Question: Here is the code for plotting 10 different graphs
'''
lab=unique(train_train$PdDistrict)
lab=as.character(lab)
par(mfrow=c(5,2))
for(i in 1:length(lab))
{
a=plot(table(train_train[train_train$PdDistrict==lab[i],1]),las=3,main=lab[i])
}
'''
The resultant graph is shown in this image link

How can i space those graphs so that its readable ?
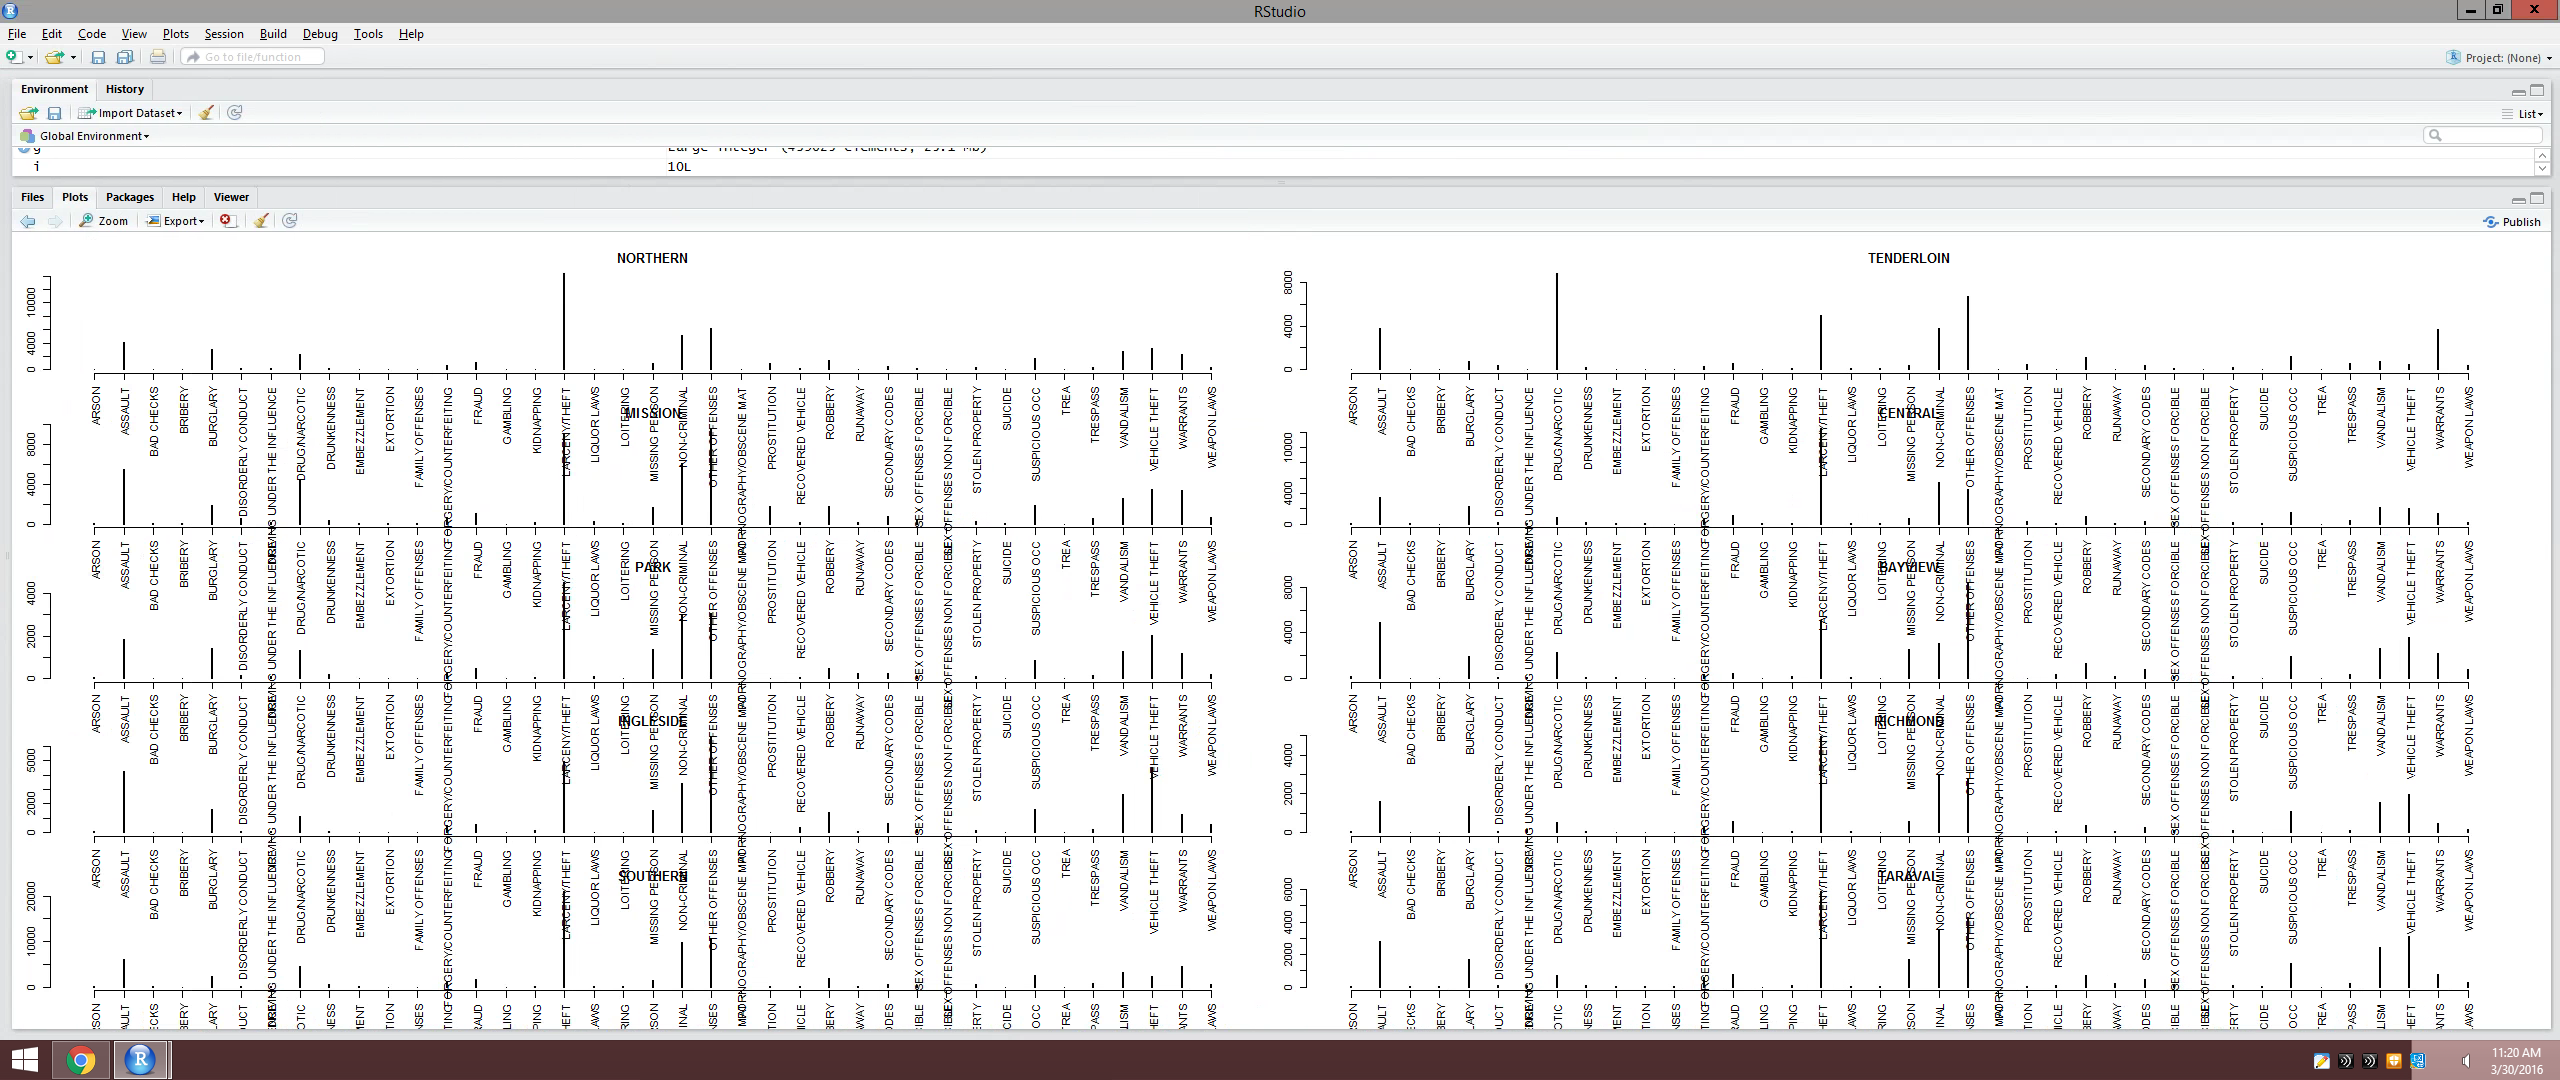
Answer: My new code that I modified
'''
lab=unique(train_train$PdDistrict)
lab=as.character(lab)
par(mfrow=c(1,2),mar=c(9,4,1,0))
for(i in 1:length(lab))
{
a=plot(table(train_train[train_train$PdDistrict==lab[i],1]),las=2,main=lab[i])
}
'''
<URL>
Now it looks much better.